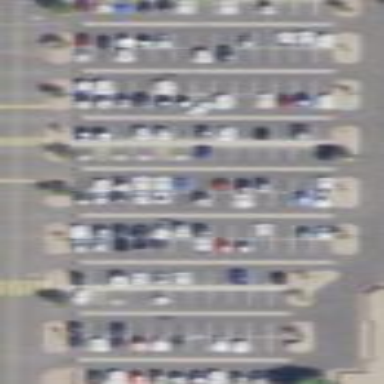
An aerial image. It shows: Parking area.